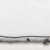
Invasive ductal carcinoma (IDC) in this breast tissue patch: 0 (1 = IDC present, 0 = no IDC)